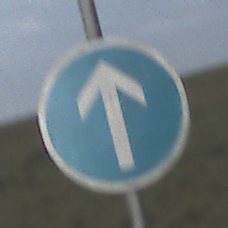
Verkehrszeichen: VorgeschriebeneFahrtrichtungGeradeaus
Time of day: Night
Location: Outdoor (Nature)
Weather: Overcast
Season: NotSpecified
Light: Artificial